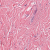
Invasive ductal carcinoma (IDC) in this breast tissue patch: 0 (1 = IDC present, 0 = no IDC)